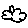
Label: cloud